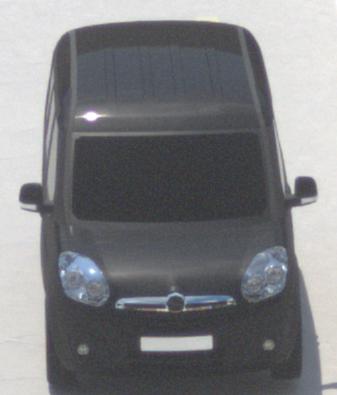
Make: Opel
Model: Combo Combi L1H1 1.4
Detailed model: Combo (D) Combi
Model produced from: 2012/01
Model produced until: 2013/11
Doors: 5
Color: black
Road condition: dry road
Daytime: midday
Contrast: high contrast